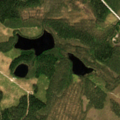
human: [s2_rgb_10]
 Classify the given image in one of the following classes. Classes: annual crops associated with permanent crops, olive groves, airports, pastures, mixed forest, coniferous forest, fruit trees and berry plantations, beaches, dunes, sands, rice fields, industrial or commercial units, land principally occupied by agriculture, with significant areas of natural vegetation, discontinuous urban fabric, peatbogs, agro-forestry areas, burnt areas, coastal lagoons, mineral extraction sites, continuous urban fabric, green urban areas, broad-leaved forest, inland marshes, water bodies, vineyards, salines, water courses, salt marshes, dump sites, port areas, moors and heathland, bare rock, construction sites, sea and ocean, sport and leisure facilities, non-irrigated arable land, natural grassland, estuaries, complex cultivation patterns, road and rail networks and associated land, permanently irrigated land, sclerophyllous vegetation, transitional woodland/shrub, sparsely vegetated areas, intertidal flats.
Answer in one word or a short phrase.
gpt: coniferous forest, transitional woodland/shrub